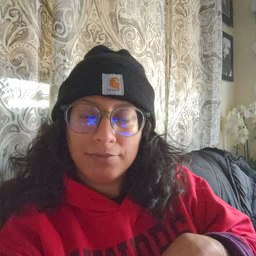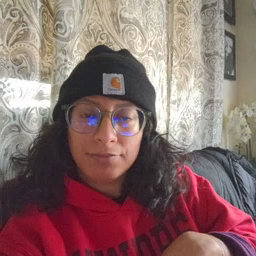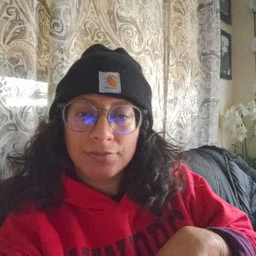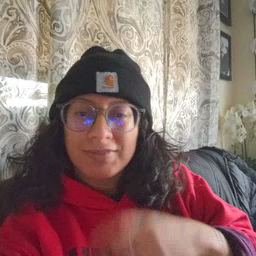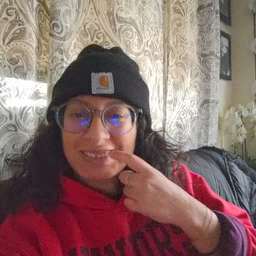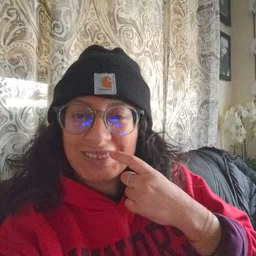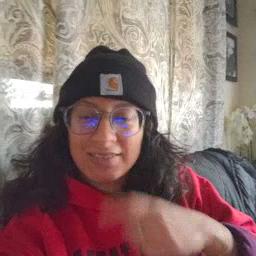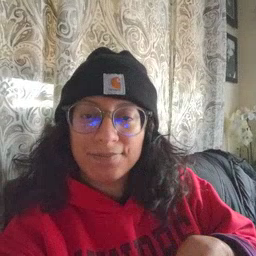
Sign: tooth